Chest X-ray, PA view. Patient: 58 years old, sex M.
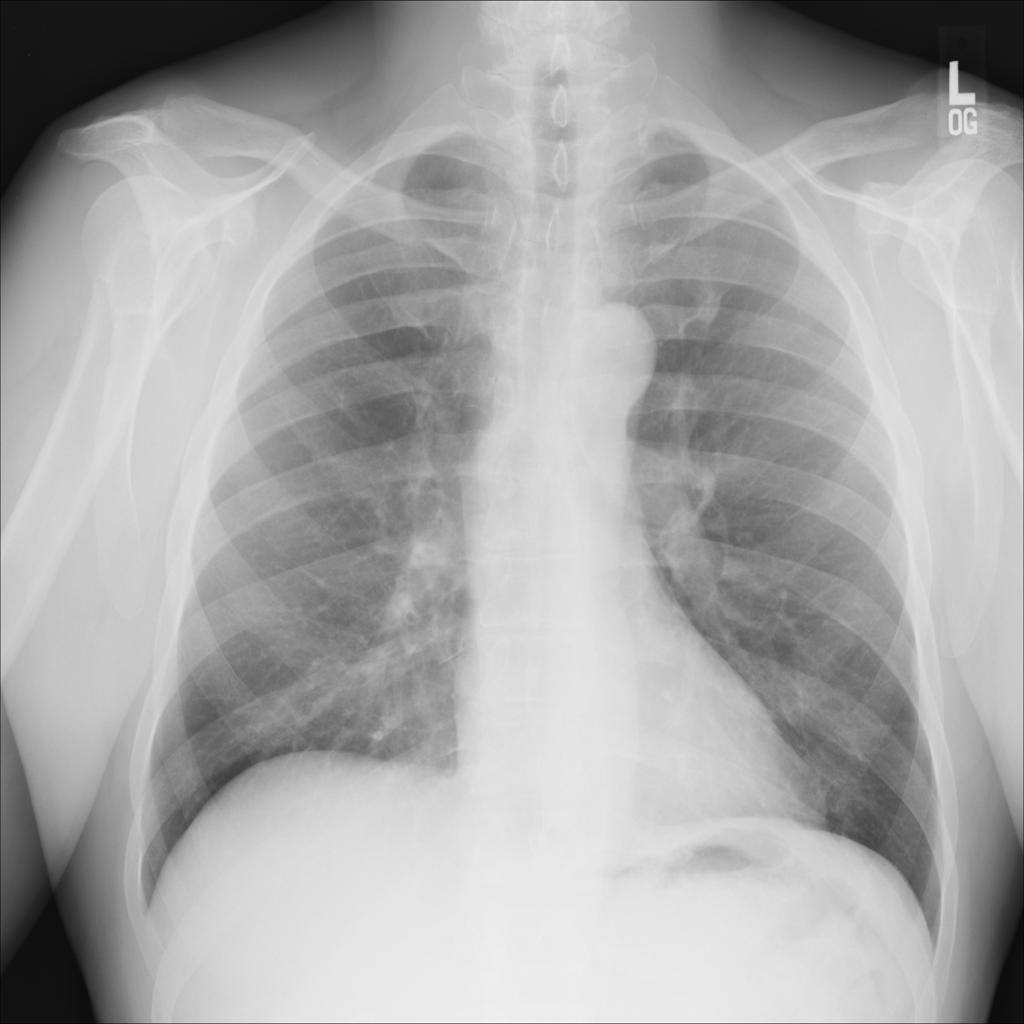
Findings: No Finding